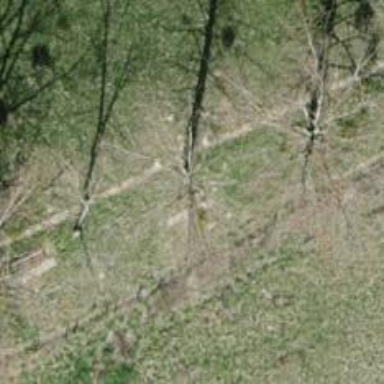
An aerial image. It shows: Brown bench.